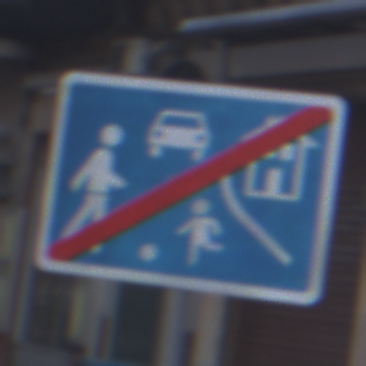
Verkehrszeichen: EndeVerkehrsberuhigterBereich
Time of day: SunriseSunset
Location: Outdoor (Urban)
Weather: PartlyCloudy
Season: NotSpecified
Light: Natural